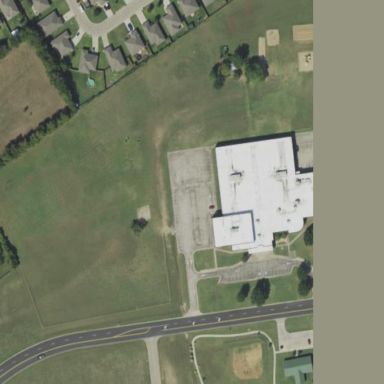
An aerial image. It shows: School.